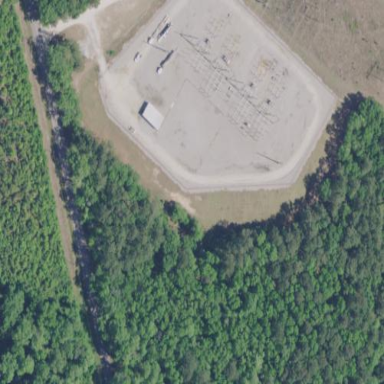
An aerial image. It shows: Substation for switching power equipment surrounded by fence.